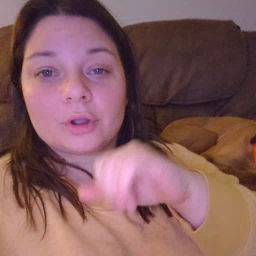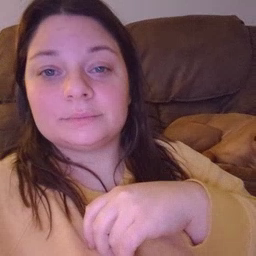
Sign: snack